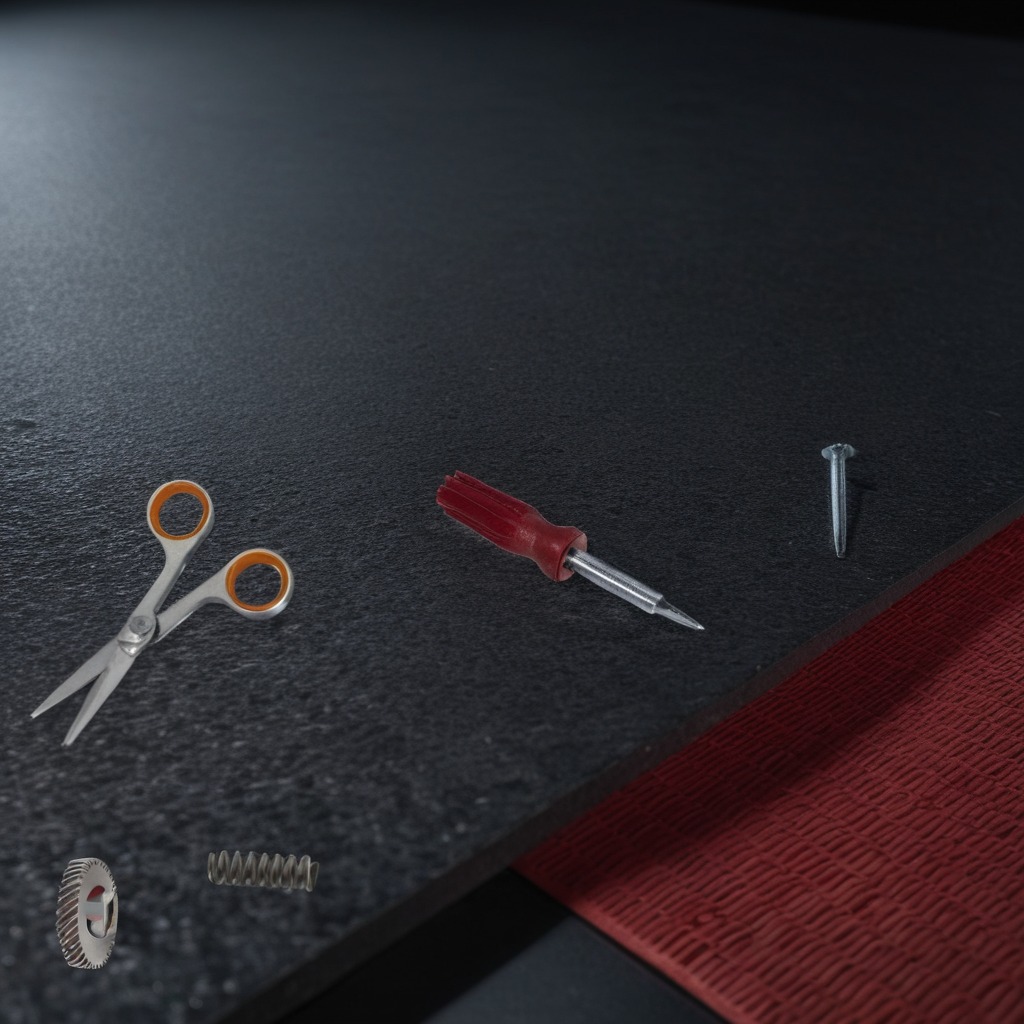
A steel gear with teeth, an iron nail, a coiled metal spring, a screwdriver, and a pair of scissors are lying on the granite tabletop.